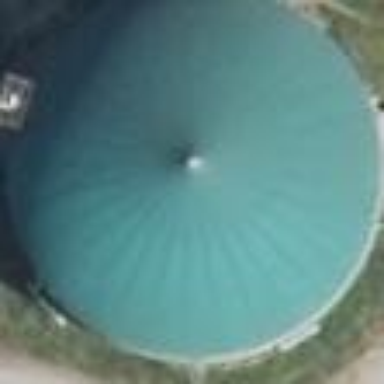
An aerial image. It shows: Silo structure.